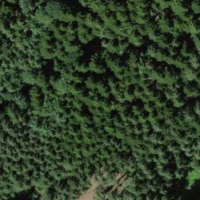
EUNIS habitat code: 43
Species observed at this site:
Galeopsis tetrahit
Sorbus aucuparia